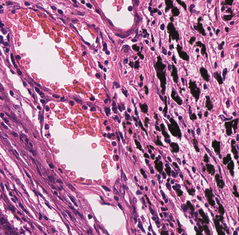
Tumor epithelial tissue: no
Tumor-associated stroma tissue: yes
Normal tissue: no